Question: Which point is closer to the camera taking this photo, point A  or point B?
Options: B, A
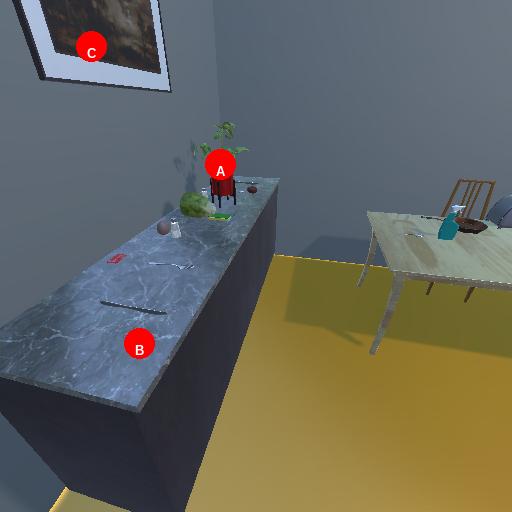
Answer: B